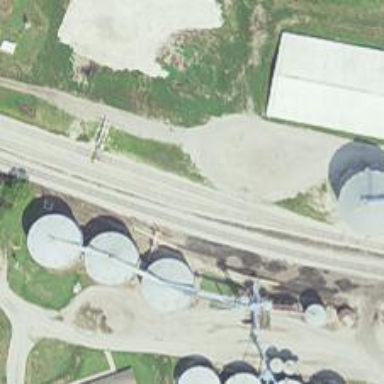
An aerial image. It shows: Railway spur service.